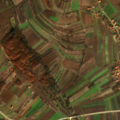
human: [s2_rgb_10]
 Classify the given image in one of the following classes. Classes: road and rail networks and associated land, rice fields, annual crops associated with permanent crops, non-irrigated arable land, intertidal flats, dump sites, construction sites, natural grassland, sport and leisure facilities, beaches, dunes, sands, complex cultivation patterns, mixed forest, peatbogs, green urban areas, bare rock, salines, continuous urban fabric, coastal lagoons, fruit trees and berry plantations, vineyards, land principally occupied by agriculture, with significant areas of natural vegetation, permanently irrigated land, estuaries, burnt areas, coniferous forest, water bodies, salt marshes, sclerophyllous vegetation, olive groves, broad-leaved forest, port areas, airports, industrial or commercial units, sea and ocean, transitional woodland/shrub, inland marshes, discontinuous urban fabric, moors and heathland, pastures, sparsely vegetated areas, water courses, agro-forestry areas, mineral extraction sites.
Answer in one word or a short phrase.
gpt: discontinuous urban fabric, non-irrigated arable land, complex cultivation patterns, land principally occupied by agriculture, with significant areas of natural vegetation